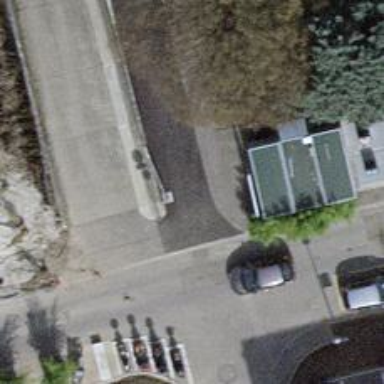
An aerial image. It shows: Lift gate barrier.